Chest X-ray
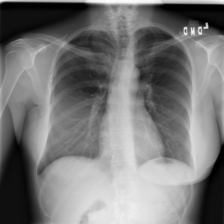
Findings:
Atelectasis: negative
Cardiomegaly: negative
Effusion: negative
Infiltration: negative
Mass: negative
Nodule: negative
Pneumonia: negative
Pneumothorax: negative
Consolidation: negative
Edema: negative
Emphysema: negative
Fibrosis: negative
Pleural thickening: negative
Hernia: negative